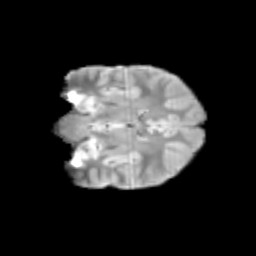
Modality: T2w
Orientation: coronal
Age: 12
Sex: male
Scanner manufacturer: siemens
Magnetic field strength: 3 T
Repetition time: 3.8 s
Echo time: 0.07 s